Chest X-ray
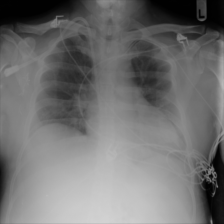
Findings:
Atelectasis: negative
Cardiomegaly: negative
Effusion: negative
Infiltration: positive
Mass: negative
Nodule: negative
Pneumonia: negative
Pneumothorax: negative
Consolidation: negative
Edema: negative
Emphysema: negative
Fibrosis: negative
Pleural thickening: negative
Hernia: negative